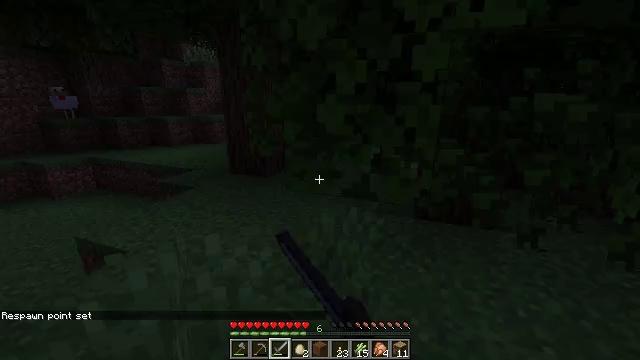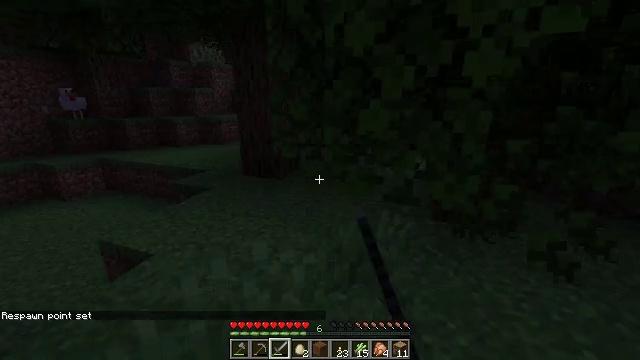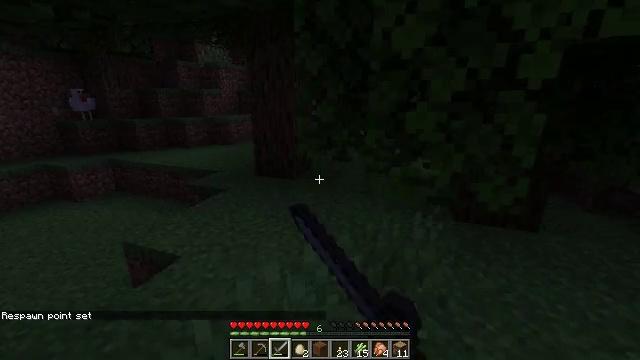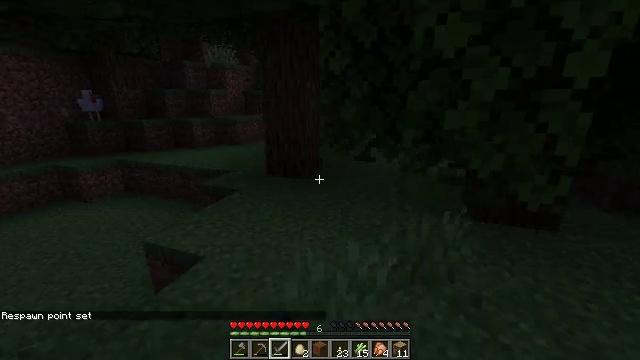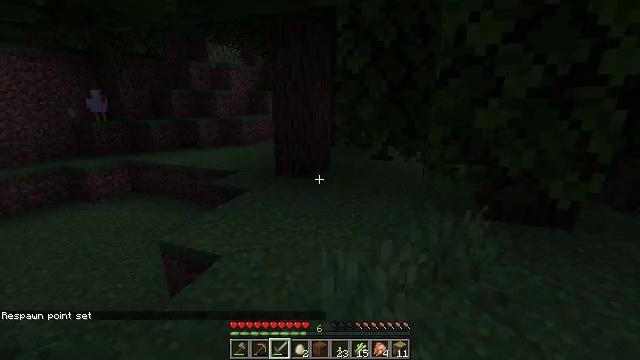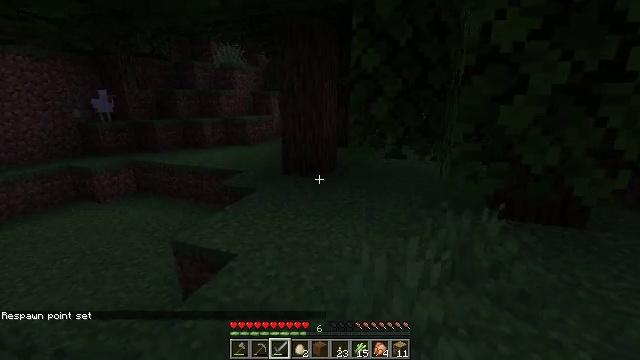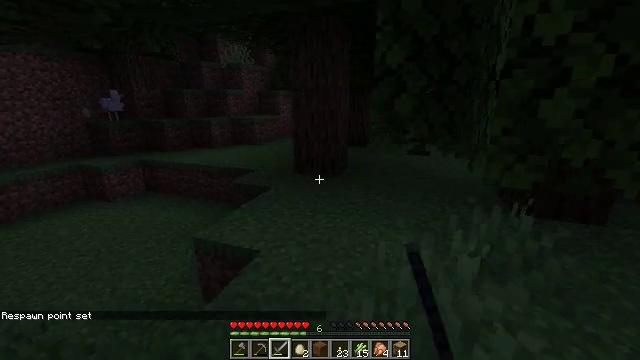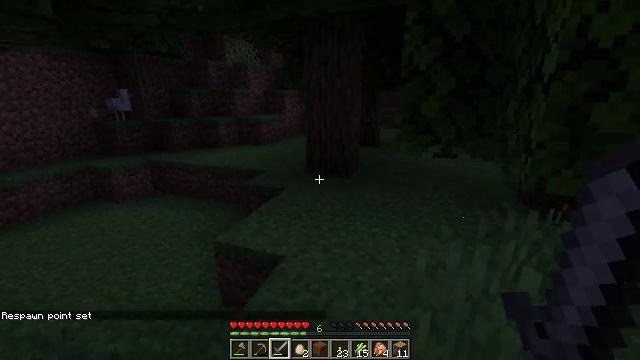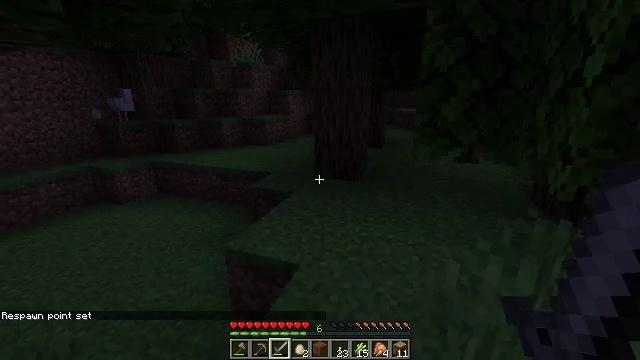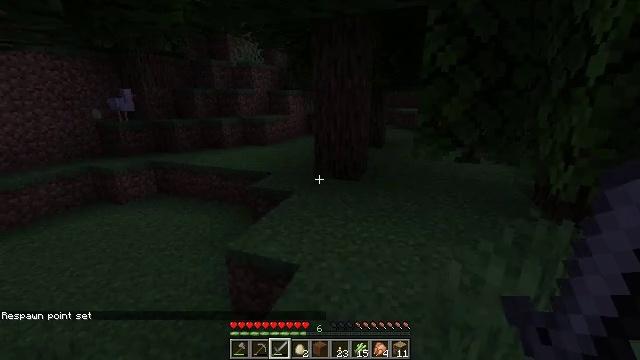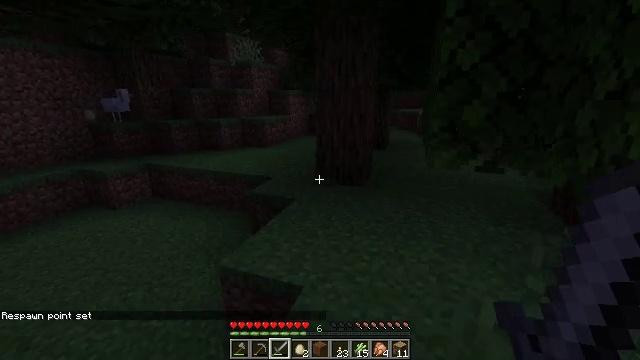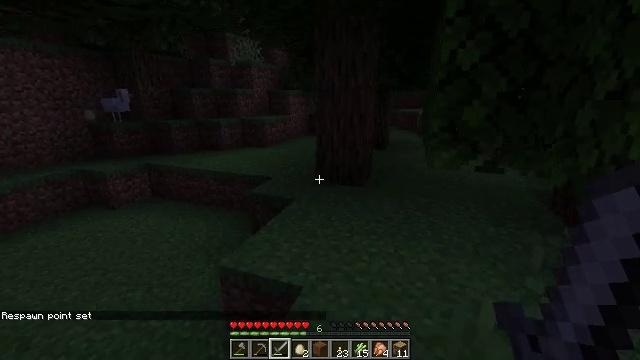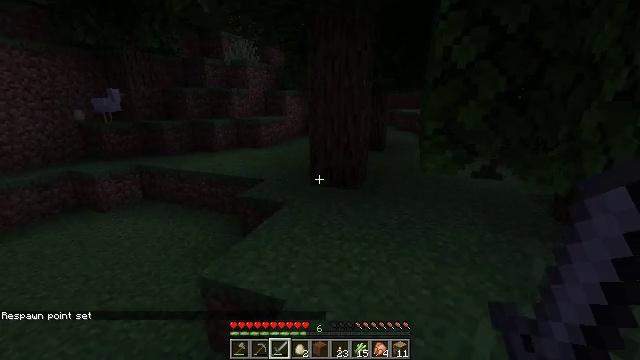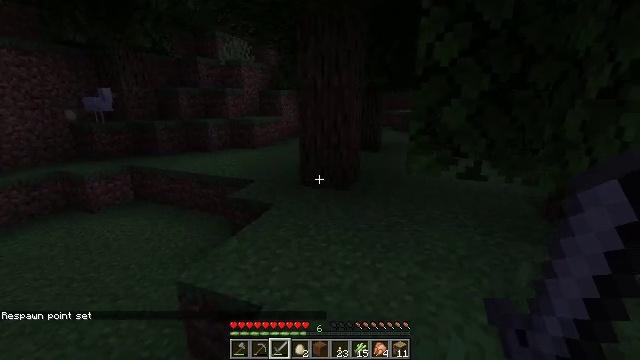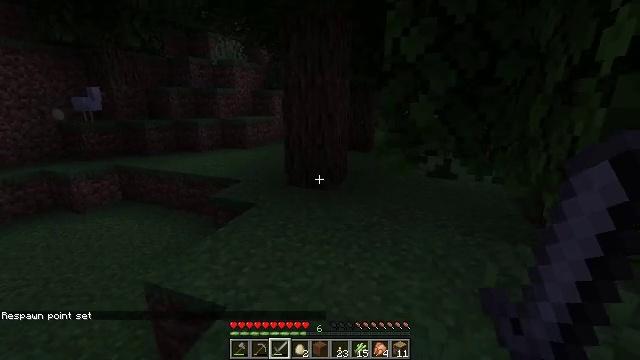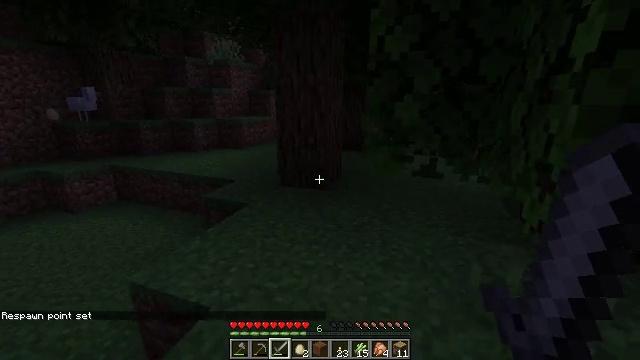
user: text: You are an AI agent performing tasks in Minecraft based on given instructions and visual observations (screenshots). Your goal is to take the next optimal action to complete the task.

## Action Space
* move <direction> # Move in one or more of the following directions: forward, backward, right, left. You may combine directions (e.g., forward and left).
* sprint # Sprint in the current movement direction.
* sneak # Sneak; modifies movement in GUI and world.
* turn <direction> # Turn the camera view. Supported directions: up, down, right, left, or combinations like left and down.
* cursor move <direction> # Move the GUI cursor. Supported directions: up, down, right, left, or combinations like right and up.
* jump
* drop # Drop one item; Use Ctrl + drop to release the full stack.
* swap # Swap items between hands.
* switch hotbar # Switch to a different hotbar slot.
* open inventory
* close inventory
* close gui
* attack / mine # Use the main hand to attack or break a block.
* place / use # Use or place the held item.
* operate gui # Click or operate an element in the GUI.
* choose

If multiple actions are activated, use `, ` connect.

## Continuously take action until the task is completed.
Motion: motion action
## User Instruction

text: Pick up the white bed by breaking it.
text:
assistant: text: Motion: move left, attack / mine
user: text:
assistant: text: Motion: move left
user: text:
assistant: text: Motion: move left
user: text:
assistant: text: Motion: move left
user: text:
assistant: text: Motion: move left
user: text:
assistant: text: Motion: move left
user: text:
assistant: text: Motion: move forward and move left
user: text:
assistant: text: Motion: move forward and move left
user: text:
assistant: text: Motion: move forward
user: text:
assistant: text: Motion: move forward and move right
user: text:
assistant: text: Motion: move forward and move right
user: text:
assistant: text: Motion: move right
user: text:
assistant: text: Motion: move right
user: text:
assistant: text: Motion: move right
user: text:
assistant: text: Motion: no_op
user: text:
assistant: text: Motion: move forward
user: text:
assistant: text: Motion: move forward, turn right
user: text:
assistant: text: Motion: move forward and move right, turn right
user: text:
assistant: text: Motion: move forward and move right, turn right
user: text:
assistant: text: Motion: move right, turn right and up
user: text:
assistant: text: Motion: move right, turn right
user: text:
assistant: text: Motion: move forward and move right, turn right
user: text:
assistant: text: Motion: move forward and move right
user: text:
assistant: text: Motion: move forward and move right
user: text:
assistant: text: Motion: move forward and move right
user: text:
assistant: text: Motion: move forward, turn down
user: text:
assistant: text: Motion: move forward, turn down
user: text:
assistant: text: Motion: move forward, turn down
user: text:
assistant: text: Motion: move forward, turn right
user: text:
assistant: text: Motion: move forward, turn right